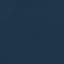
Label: SeaLake